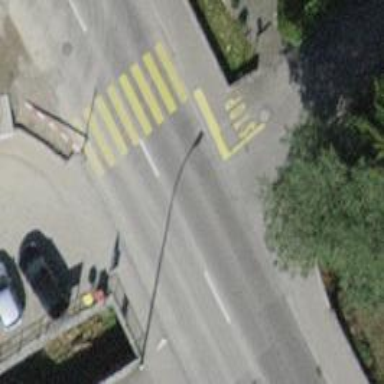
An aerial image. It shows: Sidewalk bridge over footway road.